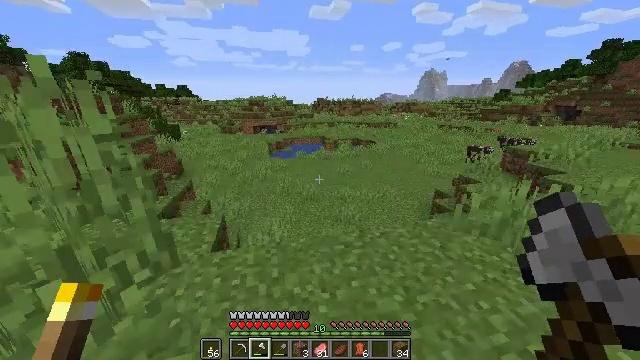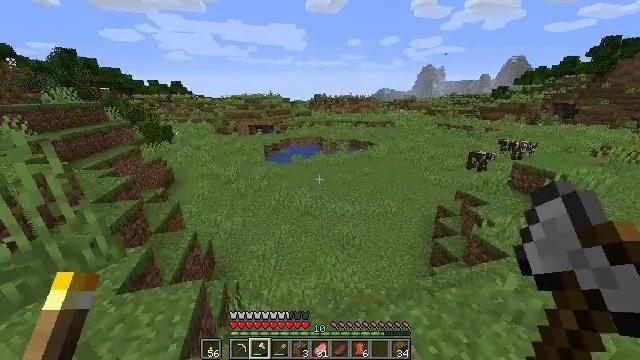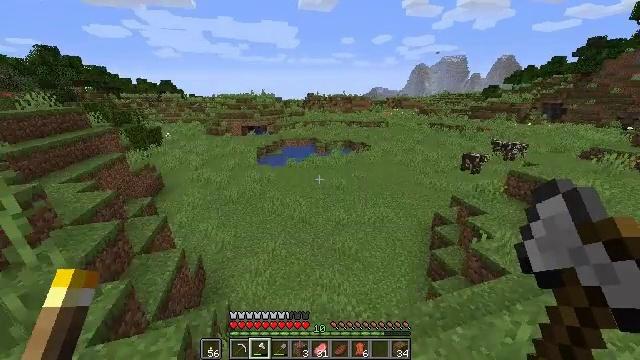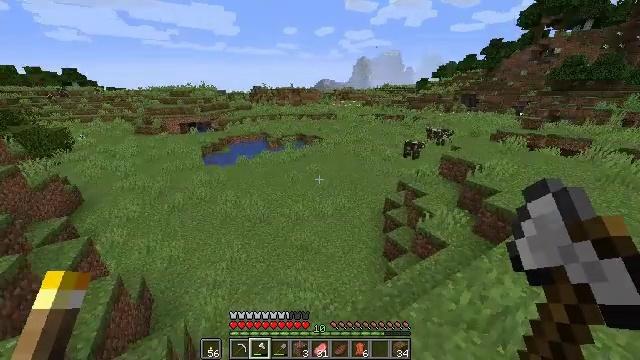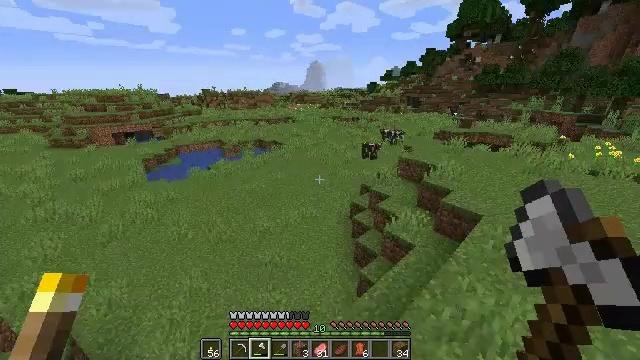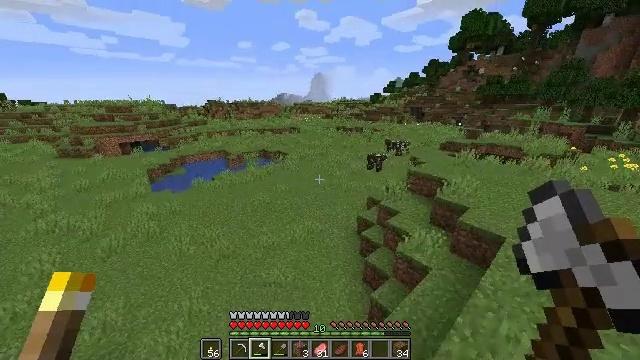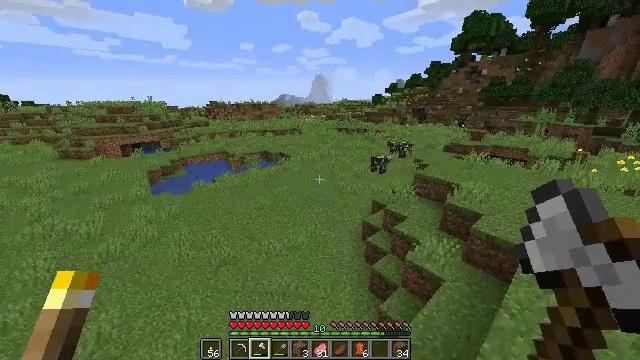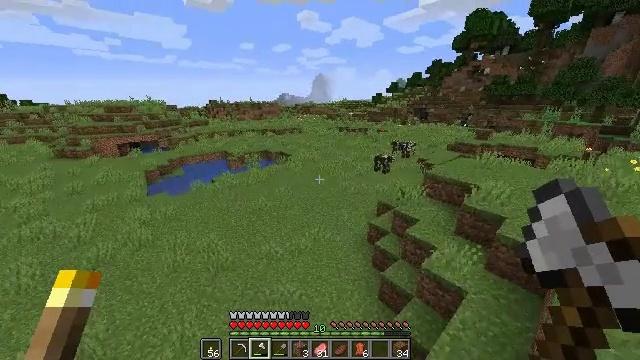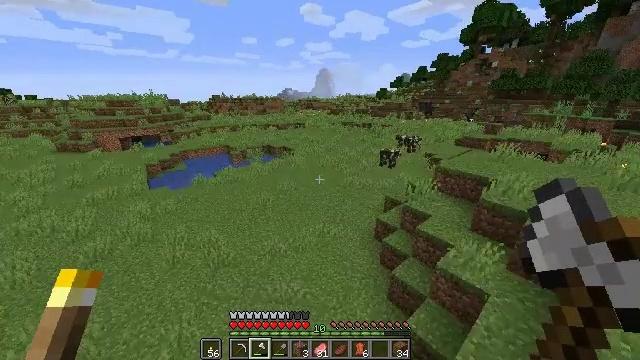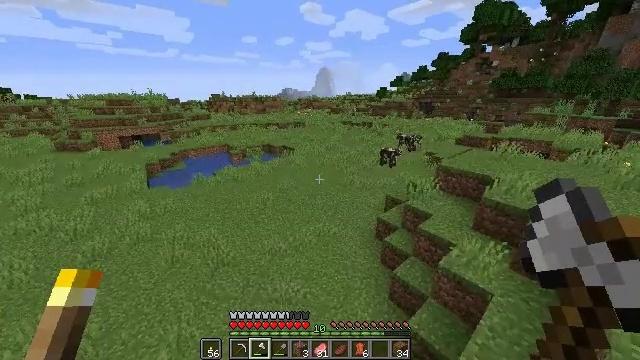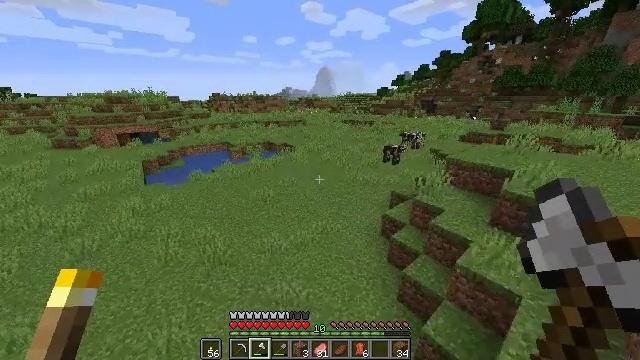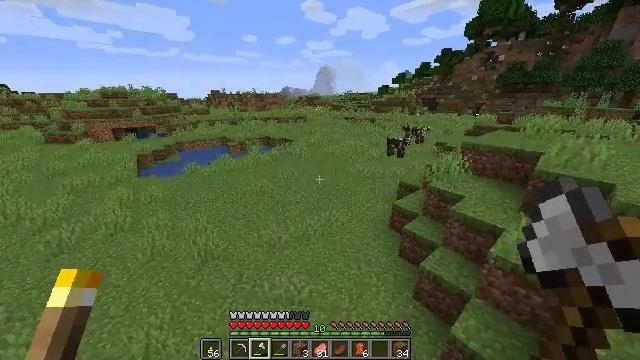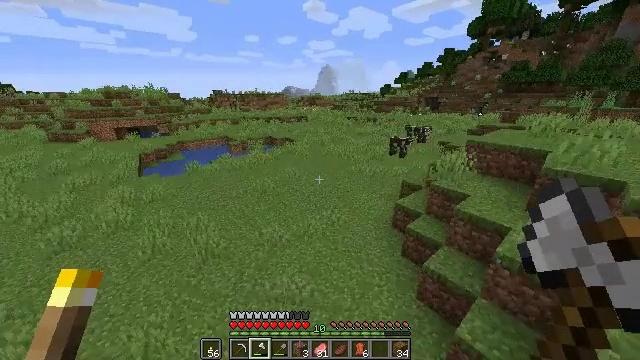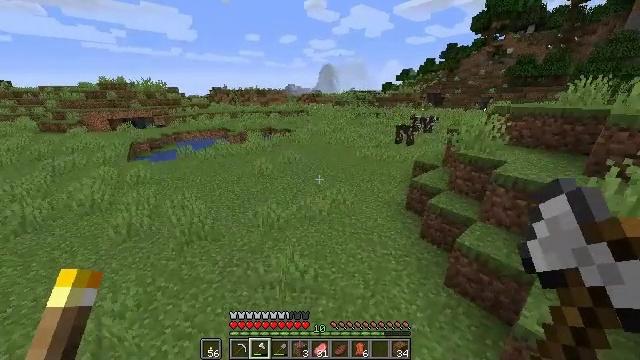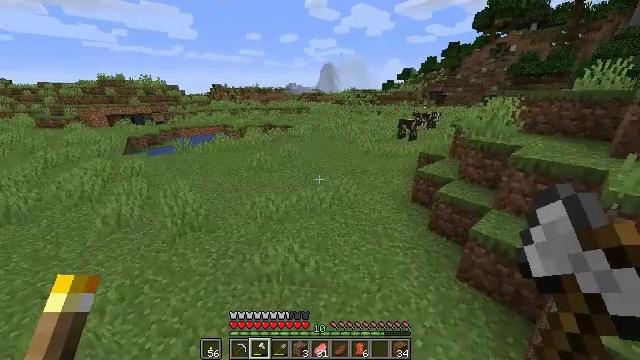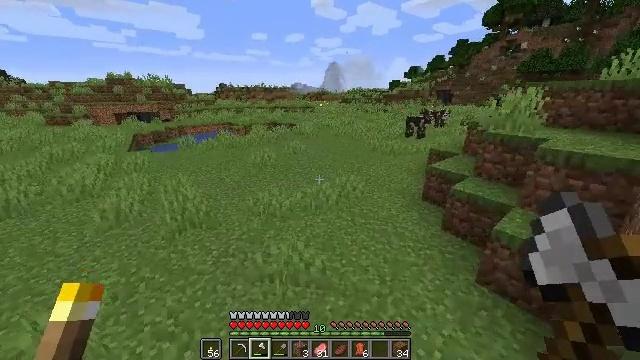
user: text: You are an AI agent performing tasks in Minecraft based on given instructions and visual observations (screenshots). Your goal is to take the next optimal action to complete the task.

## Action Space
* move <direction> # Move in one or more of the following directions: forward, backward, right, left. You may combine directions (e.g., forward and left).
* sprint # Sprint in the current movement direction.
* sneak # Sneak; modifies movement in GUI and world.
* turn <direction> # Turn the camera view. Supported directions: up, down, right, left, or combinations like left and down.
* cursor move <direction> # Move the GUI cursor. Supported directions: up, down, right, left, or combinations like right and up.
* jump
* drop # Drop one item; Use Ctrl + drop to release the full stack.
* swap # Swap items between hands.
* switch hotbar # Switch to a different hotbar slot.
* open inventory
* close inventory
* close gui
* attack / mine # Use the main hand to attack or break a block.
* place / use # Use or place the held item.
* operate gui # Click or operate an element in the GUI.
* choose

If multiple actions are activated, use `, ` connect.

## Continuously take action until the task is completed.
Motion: motion action
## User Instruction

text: Attack the hay block to get hay.
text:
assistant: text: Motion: move forward, sprint, turn down, jump
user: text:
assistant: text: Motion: move forward, sprint, turn right, jump
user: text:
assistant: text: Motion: move forward, sprint, turn right and down, jump
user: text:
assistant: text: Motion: move forward, sprint, turn right, jump
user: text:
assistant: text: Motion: move forward, sprint, turn up, jump
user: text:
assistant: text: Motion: move forward, sprint, jump
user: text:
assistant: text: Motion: move forward, sprint, jump
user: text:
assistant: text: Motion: move forward, sprint, turn down, jump
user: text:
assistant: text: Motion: move forward, sprint, jump
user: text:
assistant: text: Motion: move forward, sprint, jump
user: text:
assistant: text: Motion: move forward, sprint, jump
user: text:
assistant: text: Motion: move forward, sprint, jump
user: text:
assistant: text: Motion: move forward, sprint, jump
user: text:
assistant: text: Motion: move forward, sprint, jump
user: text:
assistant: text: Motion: move forward, sprint, turn left, jump
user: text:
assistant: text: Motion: move forward, sprint, turn left and up, jump
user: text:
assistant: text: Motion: move forward, sprint, turn left and up, jump
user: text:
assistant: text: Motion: move forward, sprint, turn up, jump
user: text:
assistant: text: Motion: move forward, sprint, jump
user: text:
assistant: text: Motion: move forward, sprint, jump
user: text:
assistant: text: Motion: move forward, sprint, turn left and up, jump
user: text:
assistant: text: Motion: move forward, sprint, turn up, jump
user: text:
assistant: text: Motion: move forward, sprint, jump
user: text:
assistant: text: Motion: move forward, sprint, jump
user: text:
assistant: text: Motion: move forward, sprint, jump
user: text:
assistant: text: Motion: move forward, sprint, jump
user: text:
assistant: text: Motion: move forward, sprint, jump
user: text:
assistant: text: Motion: move forward, sprint, jump
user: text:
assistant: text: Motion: move forward, sprint, jump
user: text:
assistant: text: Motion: move forward, sprint, jump